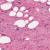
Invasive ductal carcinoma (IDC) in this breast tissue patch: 0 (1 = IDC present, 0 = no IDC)